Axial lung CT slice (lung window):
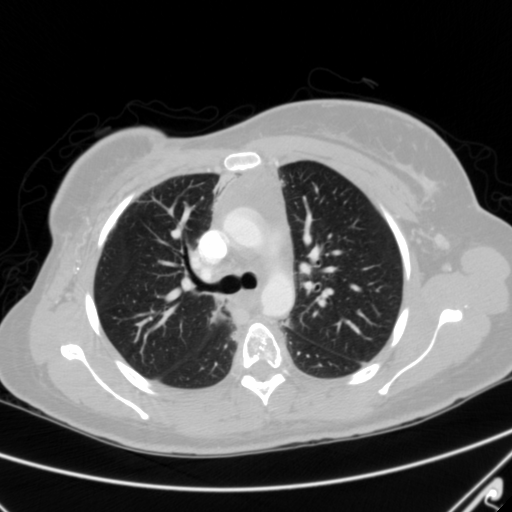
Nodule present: no